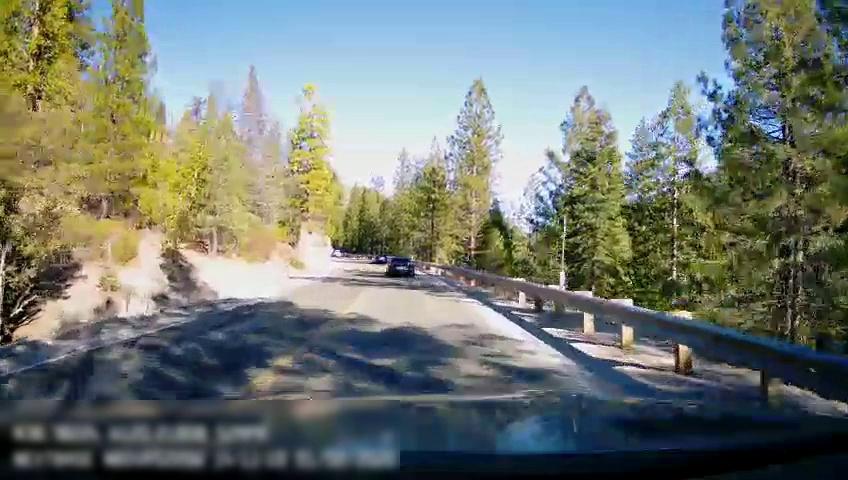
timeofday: Day
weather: Sunny
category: Drivable Space
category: Vehicles | Car
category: Vehicles | Car
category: Lanes | Opposite Lane
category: Lanes | Opposite Lane
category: Lanes | Current Lane